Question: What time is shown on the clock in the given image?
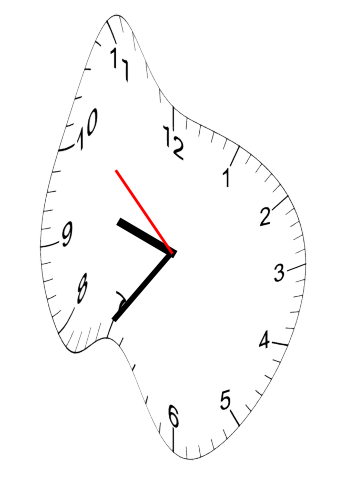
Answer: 09:35:52